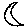
Label: moon